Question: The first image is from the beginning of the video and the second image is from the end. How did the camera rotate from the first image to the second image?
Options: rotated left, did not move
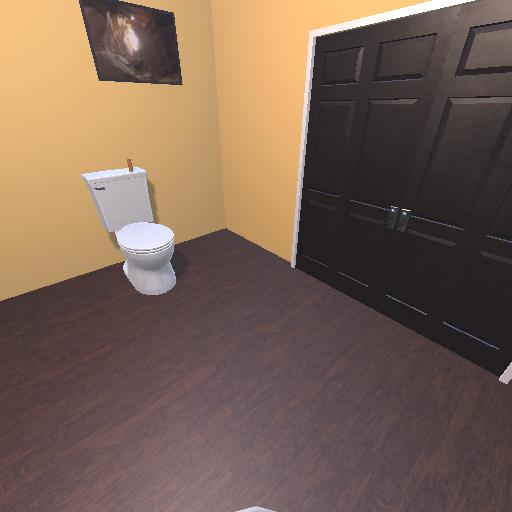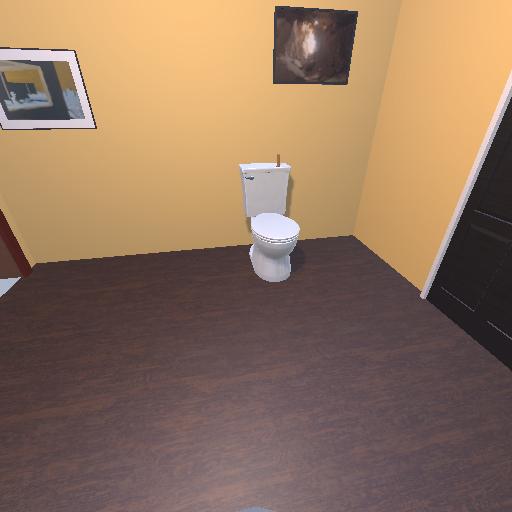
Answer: rotated left